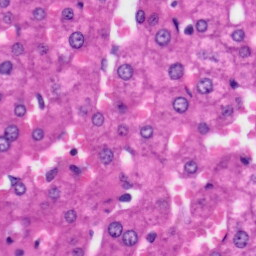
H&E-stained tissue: Liver